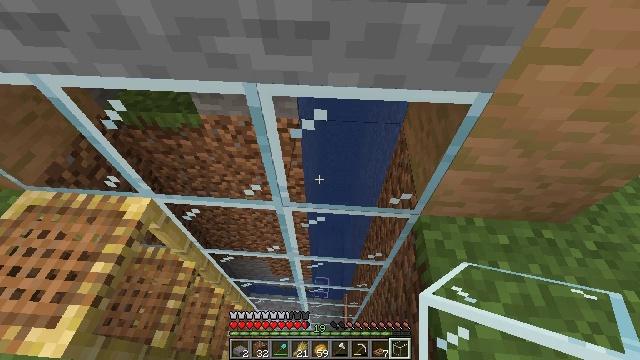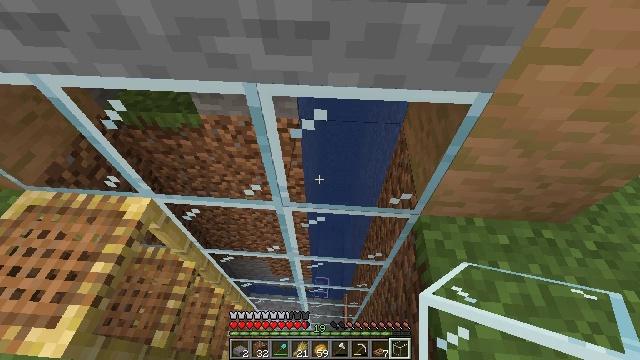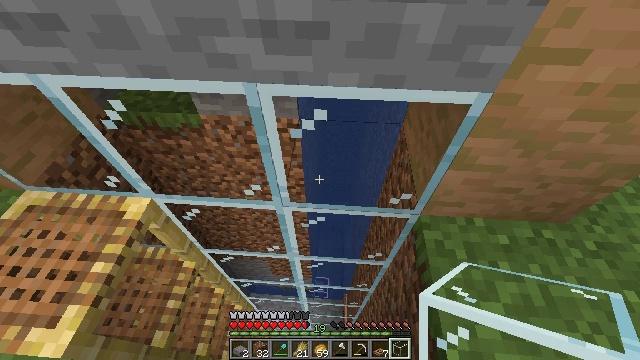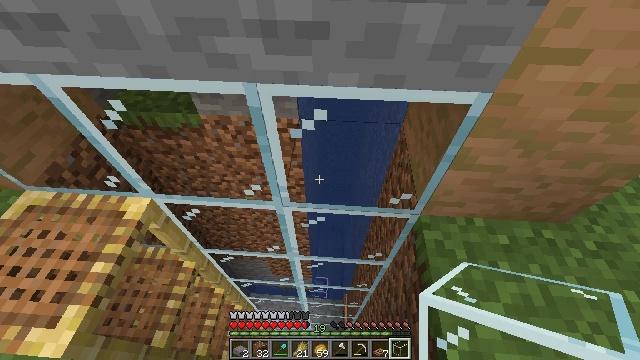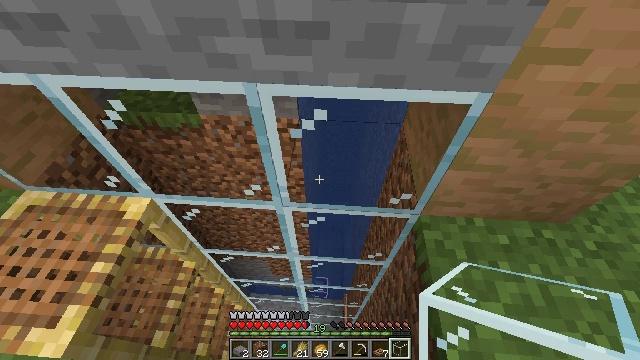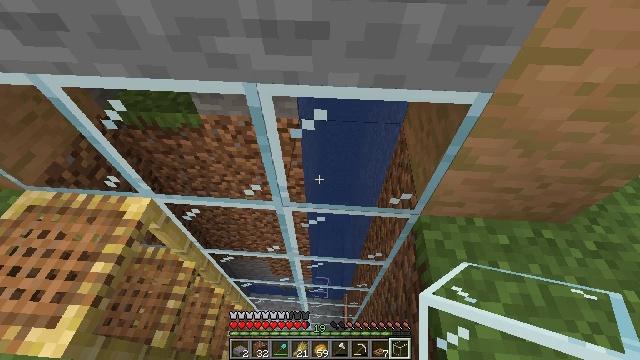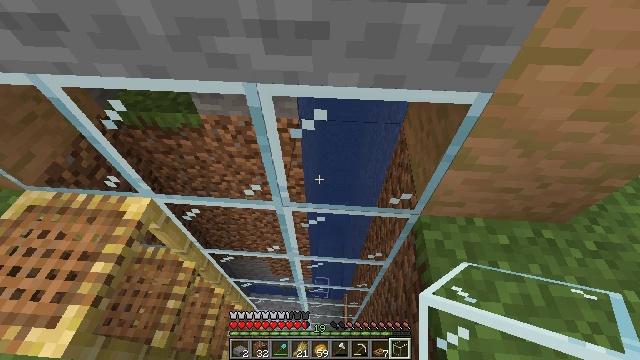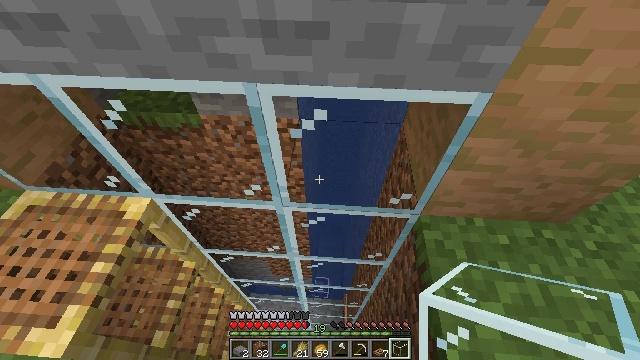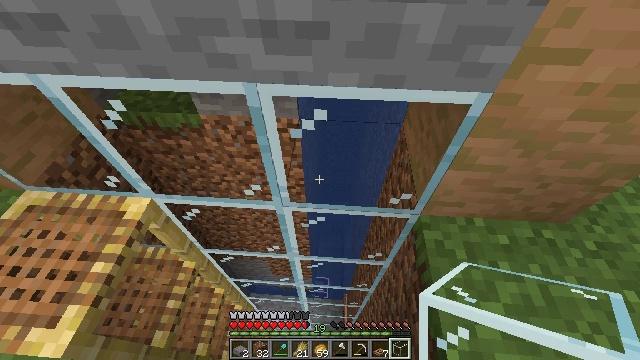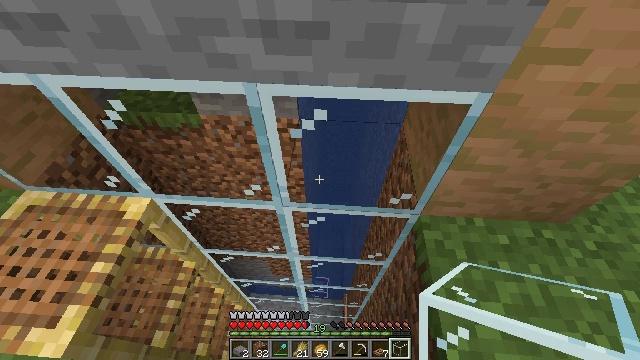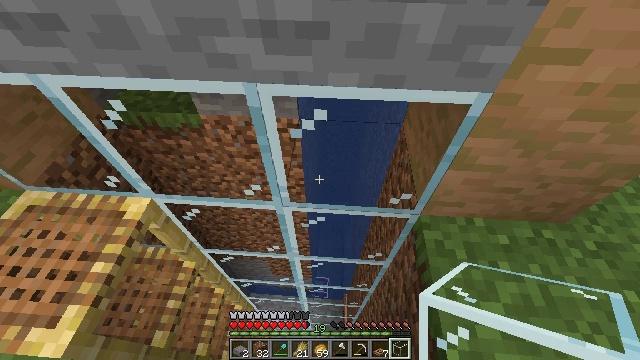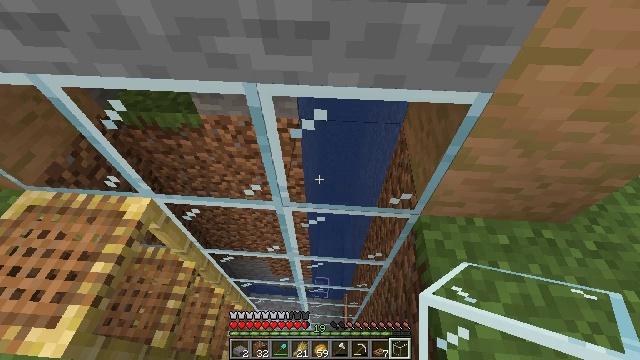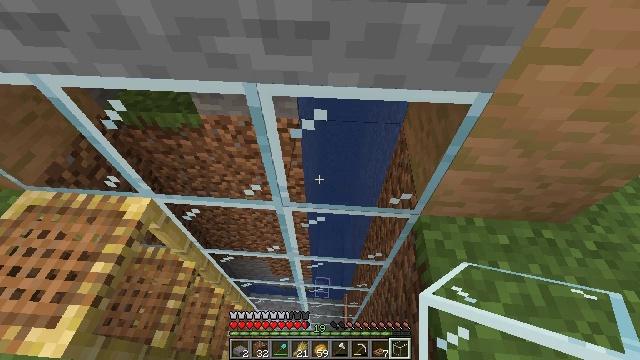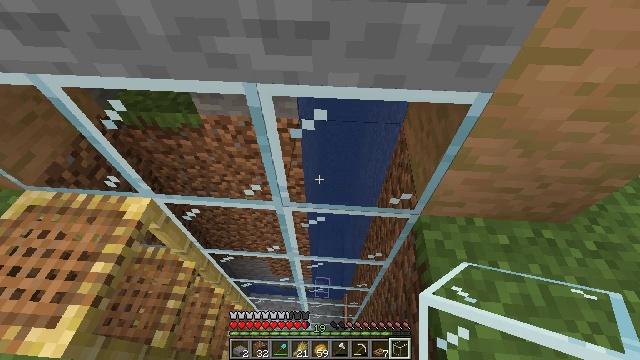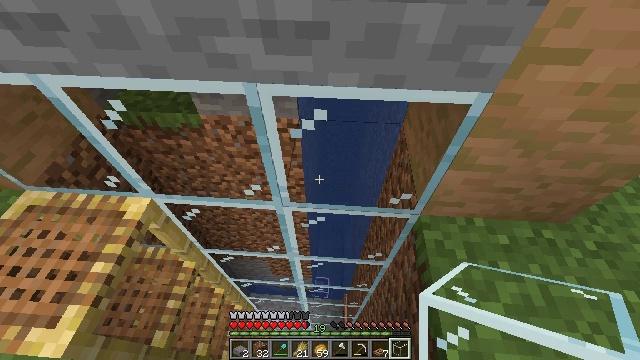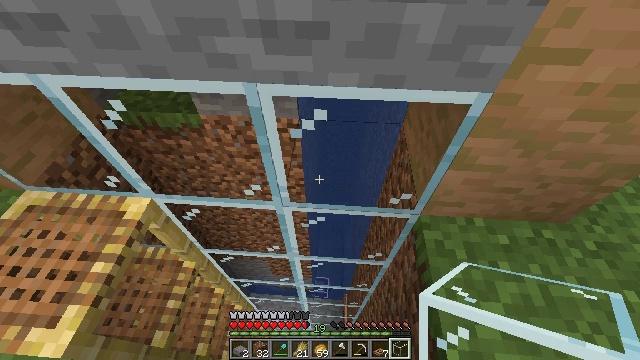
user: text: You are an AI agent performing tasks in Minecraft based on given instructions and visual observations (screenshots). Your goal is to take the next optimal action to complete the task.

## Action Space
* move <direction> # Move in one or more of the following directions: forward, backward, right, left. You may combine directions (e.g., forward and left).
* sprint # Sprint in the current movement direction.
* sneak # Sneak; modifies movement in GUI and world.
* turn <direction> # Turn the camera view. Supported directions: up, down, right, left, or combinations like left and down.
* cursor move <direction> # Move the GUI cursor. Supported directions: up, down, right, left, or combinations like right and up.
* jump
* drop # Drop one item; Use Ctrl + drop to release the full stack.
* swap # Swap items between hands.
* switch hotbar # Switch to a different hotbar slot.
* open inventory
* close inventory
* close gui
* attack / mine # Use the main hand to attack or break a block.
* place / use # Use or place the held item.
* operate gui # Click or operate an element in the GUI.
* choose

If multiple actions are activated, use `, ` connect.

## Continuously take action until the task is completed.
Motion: motion action
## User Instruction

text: Craft a jungle sign with the crafting table and materials.
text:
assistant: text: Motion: no_op
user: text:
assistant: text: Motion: no_op
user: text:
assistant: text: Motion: no_op
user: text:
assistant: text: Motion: no_op
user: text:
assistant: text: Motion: no_op
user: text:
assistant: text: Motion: no_op
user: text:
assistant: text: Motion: no_op
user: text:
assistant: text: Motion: no_op
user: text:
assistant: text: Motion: no_op
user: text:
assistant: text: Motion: no_op
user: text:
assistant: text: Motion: no_op
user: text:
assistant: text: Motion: no_op
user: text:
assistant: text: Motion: no_op
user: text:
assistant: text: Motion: no_op
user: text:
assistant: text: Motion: no_op
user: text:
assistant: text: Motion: no_op
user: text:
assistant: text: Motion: no_op
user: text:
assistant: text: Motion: no_op
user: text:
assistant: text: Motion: no_op
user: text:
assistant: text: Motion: no_op
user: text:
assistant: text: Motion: no_op
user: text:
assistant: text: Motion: no_op
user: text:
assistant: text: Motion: no_op
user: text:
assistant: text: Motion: no_op
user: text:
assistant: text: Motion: no_op
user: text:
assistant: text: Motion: no_op
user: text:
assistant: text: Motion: no_op
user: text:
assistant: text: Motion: no_op
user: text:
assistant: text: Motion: no_op
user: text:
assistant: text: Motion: no_op